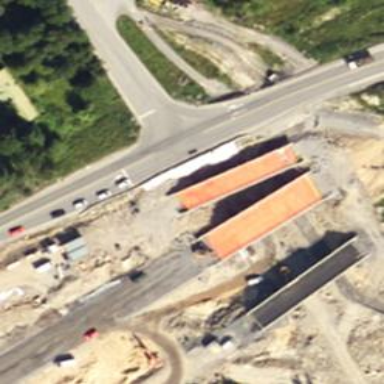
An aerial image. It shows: Bridge with asphalt surface. It is part of the trunk link highway.